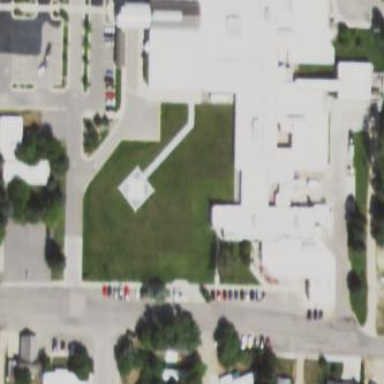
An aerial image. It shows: Hospital building.